Interaction volume radius: 5 \u00c5
Interaction volume height: 40 \u00c5
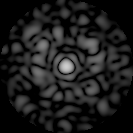
Disorder parameter: 0.7861